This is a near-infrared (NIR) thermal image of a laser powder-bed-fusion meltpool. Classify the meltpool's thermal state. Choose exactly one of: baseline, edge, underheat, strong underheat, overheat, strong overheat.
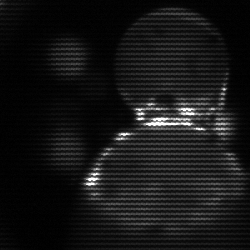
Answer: edge